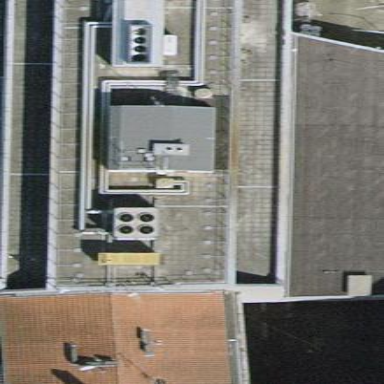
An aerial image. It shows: Office building.